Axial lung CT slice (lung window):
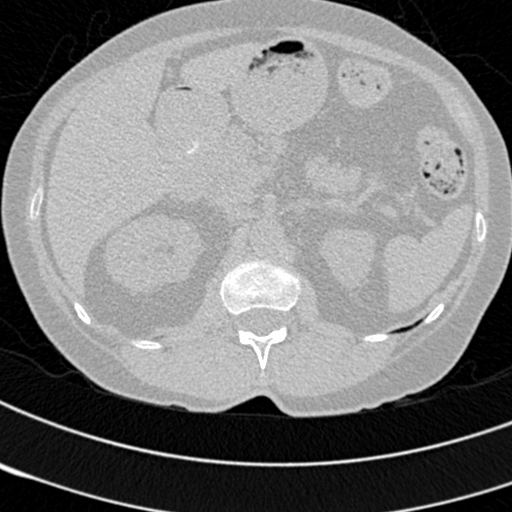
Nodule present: no